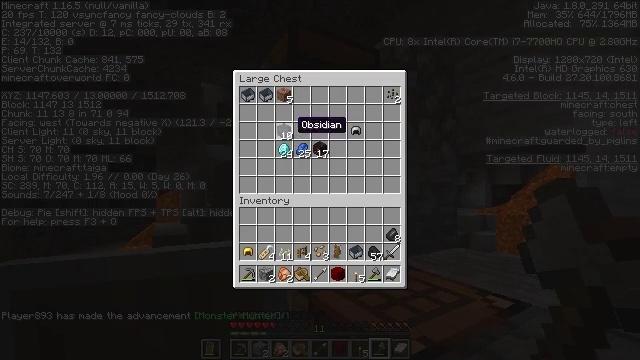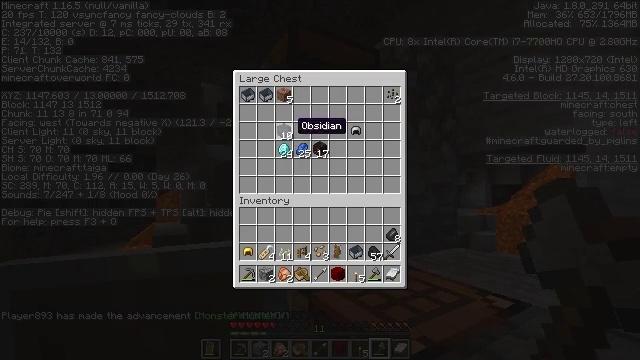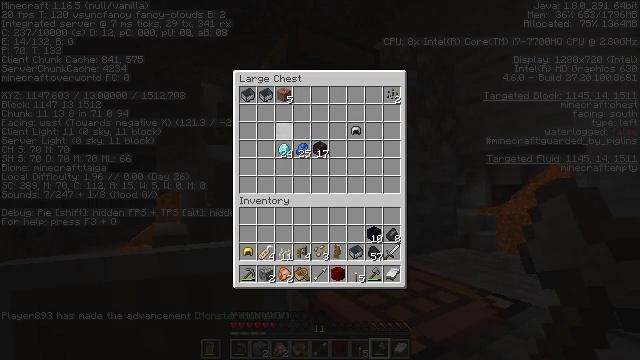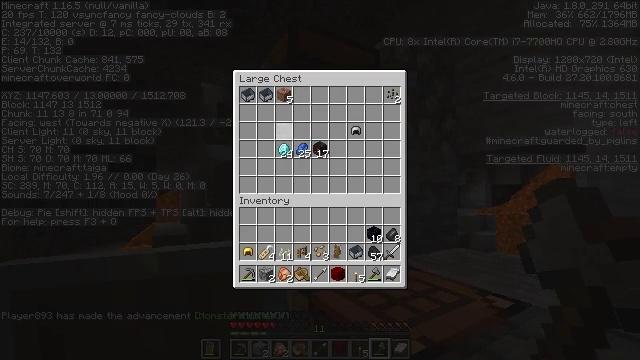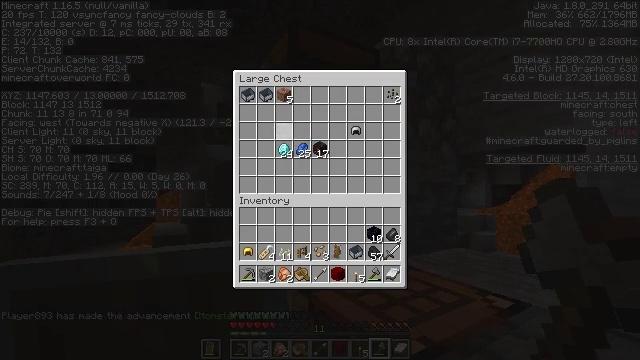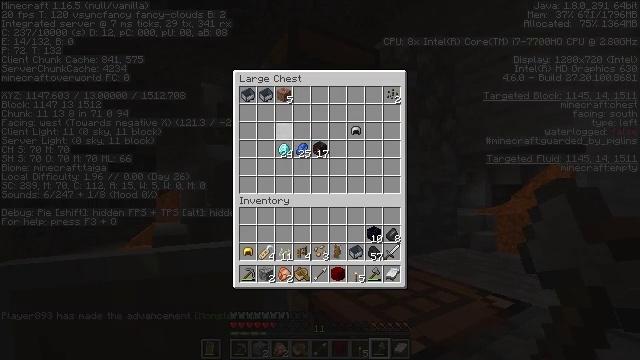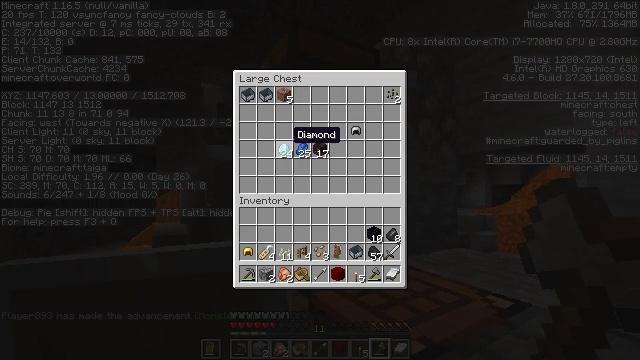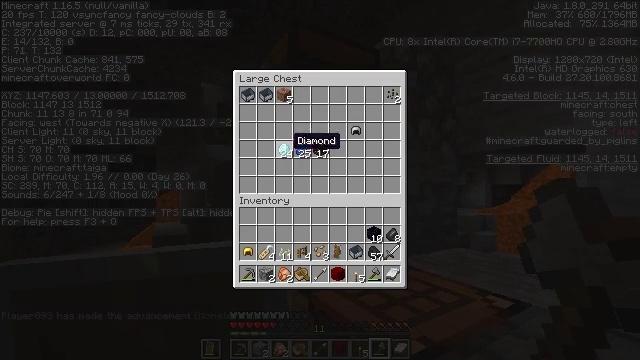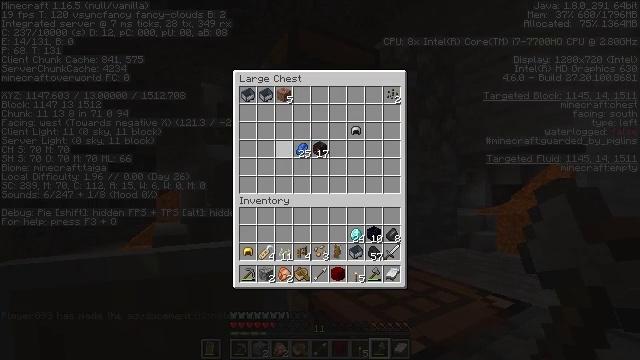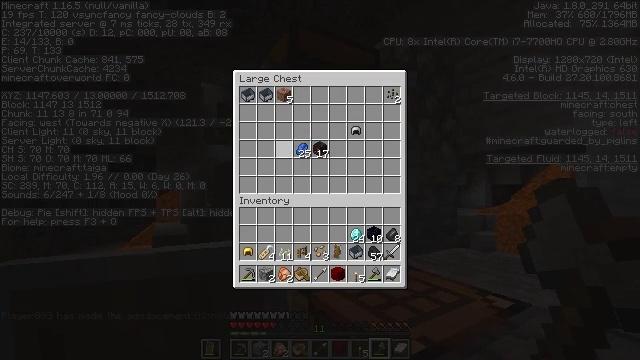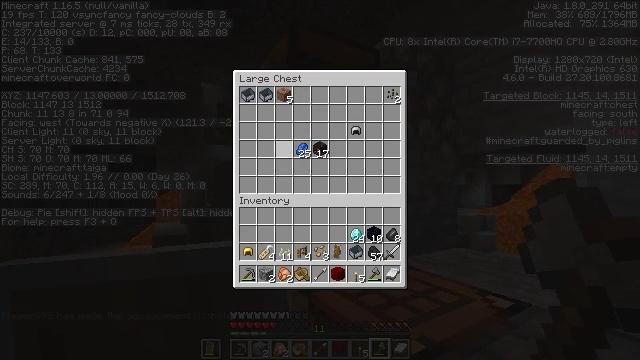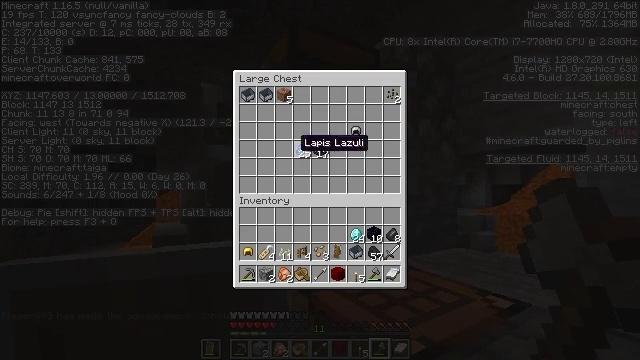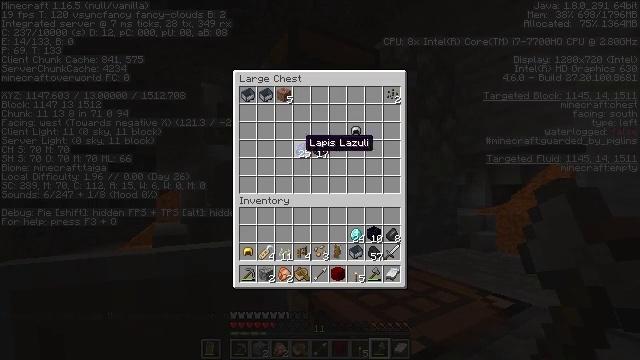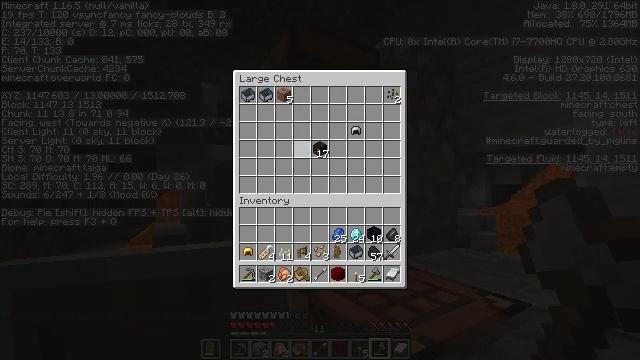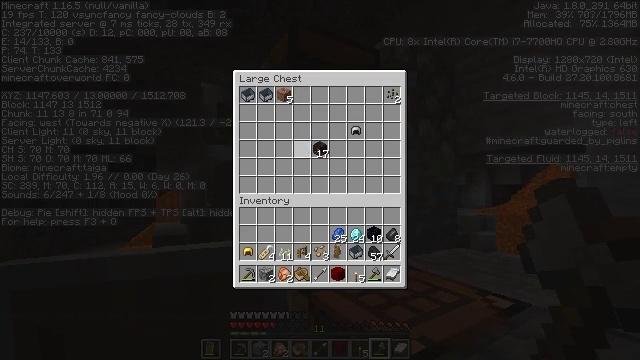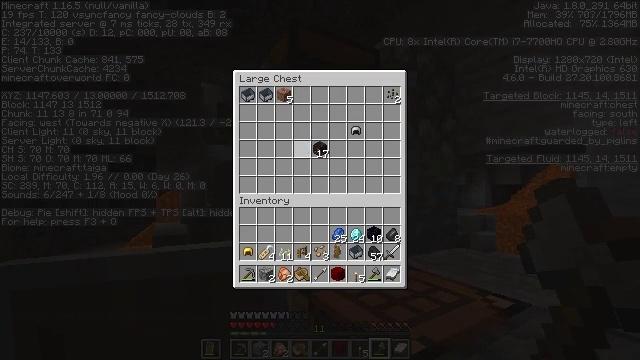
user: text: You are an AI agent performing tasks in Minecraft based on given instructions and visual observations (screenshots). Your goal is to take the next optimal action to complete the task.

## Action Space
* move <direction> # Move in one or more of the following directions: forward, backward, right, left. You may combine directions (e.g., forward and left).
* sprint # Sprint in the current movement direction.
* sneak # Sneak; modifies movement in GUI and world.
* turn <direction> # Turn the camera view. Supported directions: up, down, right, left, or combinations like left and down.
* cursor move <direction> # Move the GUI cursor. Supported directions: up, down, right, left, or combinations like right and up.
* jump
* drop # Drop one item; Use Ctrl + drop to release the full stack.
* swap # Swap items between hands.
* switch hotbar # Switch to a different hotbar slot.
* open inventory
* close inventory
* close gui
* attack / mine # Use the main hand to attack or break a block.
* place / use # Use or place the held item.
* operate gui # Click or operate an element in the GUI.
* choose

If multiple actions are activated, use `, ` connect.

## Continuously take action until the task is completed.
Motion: motion action
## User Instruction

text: Mine the chest to collect it.
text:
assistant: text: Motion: sneak
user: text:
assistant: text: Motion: sneak, use / place
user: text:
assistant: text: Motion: sneak, use / place
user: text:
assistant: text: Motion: sneak, use / place
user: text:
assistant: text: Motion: sneak
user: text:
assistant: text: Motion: sneak
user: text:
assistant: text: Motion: sneak
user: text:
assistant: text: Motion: sneak, use / place
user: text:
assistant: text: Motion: sneak, use / place
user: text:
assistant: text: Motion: sneak, use / place
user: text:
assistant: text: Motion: sneak
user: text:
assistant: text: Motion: sneak
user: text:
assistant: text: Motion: sneak, use / place
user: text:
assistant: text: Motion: sneak, use / place
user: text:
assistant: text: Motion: sneak, use / place
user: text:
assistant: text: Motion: sneak
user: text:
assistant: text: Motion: sneak, use / place
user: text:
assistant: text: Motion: sneak, use / place
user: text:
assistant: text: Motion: sneak, use / place
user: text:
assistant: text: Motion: sneak
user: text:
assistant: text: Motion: sneak
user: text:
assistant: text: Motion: sneak
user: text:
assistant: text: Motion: sneak
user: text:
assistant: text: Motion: sneak
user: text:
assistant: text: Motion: sneak
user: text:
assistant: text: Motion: sneak
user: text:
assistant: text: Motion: sneak
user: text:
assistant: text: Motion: sneak
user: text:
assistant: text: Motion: sneak
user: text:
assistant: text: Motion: sneak